Question: I created a windows task and scheduled to run every 1 hour.
Every hour the task runs but am getting an warning 'Task Scheduler did not launch task "\Sample Task" because computer is running on batteries. User Action: If launching the task on batteries is required, change the respective flag in the task configuration.' and task exits pre-maturely.
I am using <URL> for creating task as I need to create task taking user input from a form.
Using the command I want to remove the power option.

Is this possible?
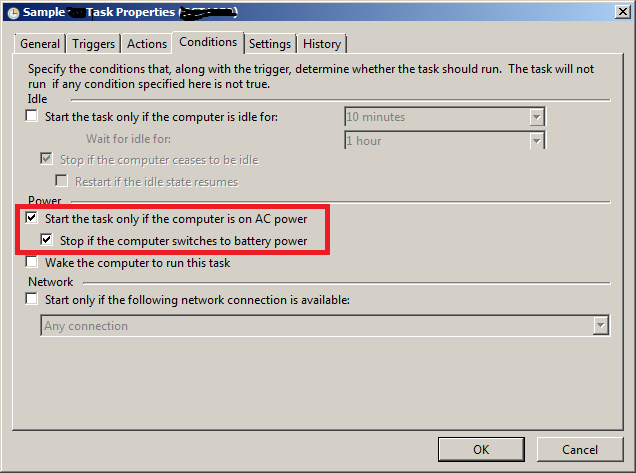
Answer: As you've probably already observed, 'schtasks.exe' does not provide a command-line switch to toggle the power settings.
You basically have two solutions:
1. You can create an XML file with the desired options, and then create the task on the command line from that XML file. For example, you would include the following settings element in your XML file: <Settings>
<DisallowStartIfOnBatteries>false</DisallowStartIfOnBatteries>
</Settings>
2. You can write code that sets the ITaskSettings::DisallowStartIfOnBatteries property to the desired value.